Field crop: maize
Growth stage: 2
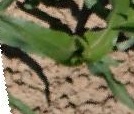
Species: maize